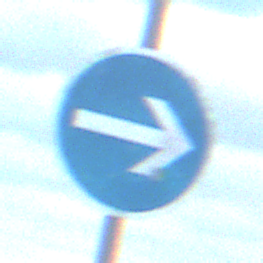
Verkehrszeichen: VorgeschriebeneFahrtrichtungHierRechts
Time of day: SunriseSunset
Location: Outdoor (Beach)
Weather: PartlyCloudy
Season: NotSpecified
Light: Natural